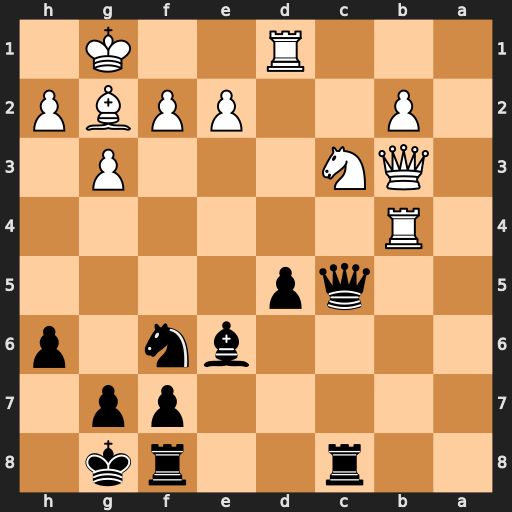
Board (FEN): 2r2rk1/5pp1/4bn1p/2qp4/1R6/1QN3P1/1P2PPBP/3R2K1
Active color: b
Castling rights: -
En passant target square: -
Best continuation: d4 Qa3 dxc3